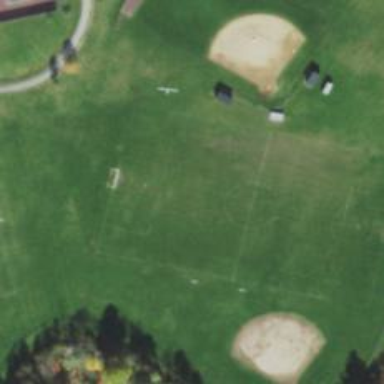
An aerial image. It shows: Soccer pitch designated for leisure and sports activities.